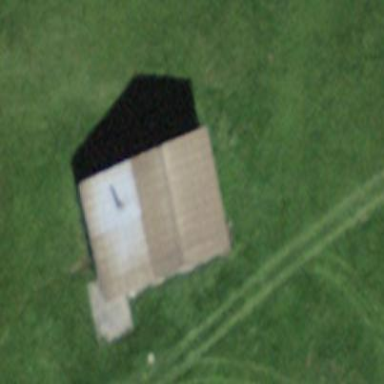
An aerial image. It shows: Cabin is depicted in the image.